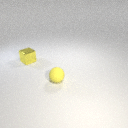
small yellow metal cube behind small yellow rubber sphere